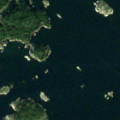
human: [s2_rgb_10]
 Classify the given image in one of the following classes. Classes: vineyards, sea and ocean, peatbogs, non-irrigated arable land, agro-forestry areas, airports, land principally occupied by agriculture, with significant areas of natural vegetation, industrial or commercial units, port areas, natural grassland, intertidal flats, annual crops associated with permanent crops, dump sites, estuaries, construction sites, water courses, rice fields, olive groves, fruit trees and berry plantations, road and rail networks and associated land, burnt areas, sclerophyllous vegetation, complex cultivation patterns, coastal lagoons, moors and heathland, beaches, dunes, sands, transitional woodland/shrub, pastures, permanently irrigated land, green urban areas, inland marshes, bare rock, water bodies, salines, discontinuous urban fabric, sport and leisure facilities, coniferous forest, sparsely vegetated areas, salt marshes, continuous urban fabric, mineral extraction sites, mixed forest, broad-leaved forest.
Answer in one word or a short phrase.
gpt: coniferous forest, sea and ocean